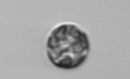
Label: Thalassiosira